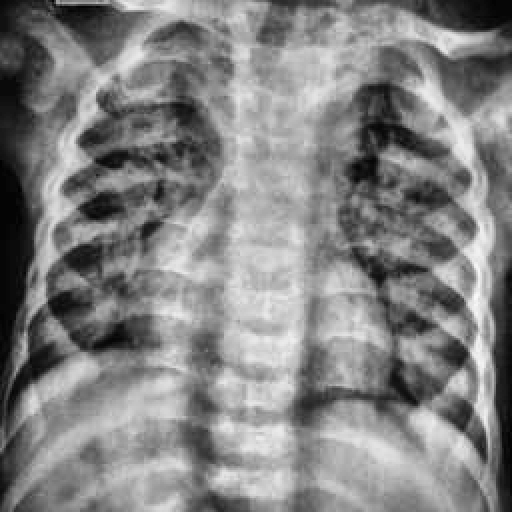
Finding: TUBERCULOSIS